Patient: sex F, age 59
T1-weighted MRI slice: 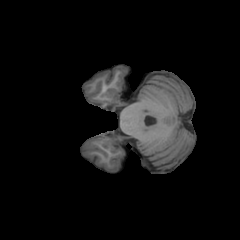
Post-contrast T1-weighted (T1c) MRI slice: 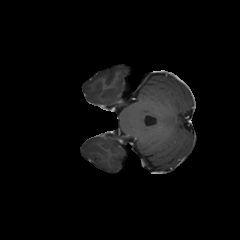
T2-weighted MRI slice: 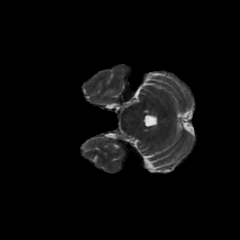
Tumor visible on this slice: no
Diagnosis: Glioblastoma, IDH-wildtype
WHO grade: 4